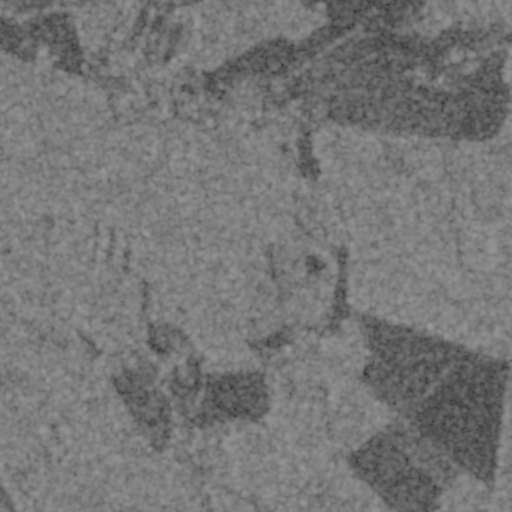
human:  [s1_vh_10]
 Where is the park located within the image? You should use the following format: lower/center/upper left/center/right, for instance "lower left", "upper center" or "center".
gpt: The park is located in the upper left of the image.
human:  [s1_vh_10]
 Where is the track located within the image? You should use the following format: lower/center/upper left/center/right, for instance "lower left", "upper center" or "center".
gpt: The track is located in the upper left of the image.
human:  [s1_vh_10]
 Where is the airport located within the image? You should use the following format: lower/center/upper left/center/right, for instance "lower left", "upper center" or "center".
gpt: There is no airport in the image.

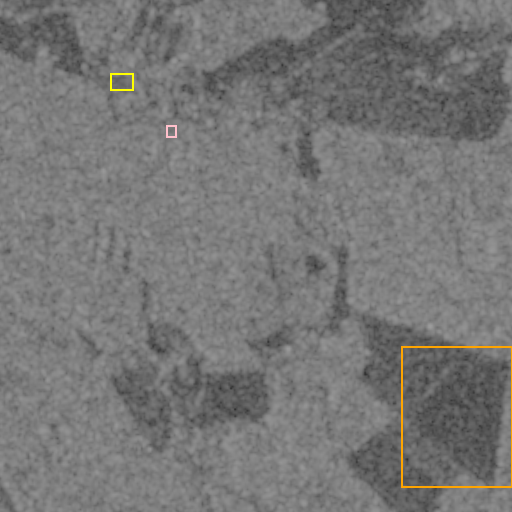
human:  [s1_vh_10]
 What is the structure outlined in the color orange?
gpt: The structure outlined in orange is a crop field.
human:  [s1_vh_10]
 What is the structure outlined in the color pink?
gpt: The structure outlined in pink is a park.
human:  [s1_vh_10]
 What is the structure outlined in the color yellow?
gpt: The structure outlined in yellow is a track.
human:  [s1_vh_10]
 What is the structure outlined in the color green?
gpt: There is no green outline.